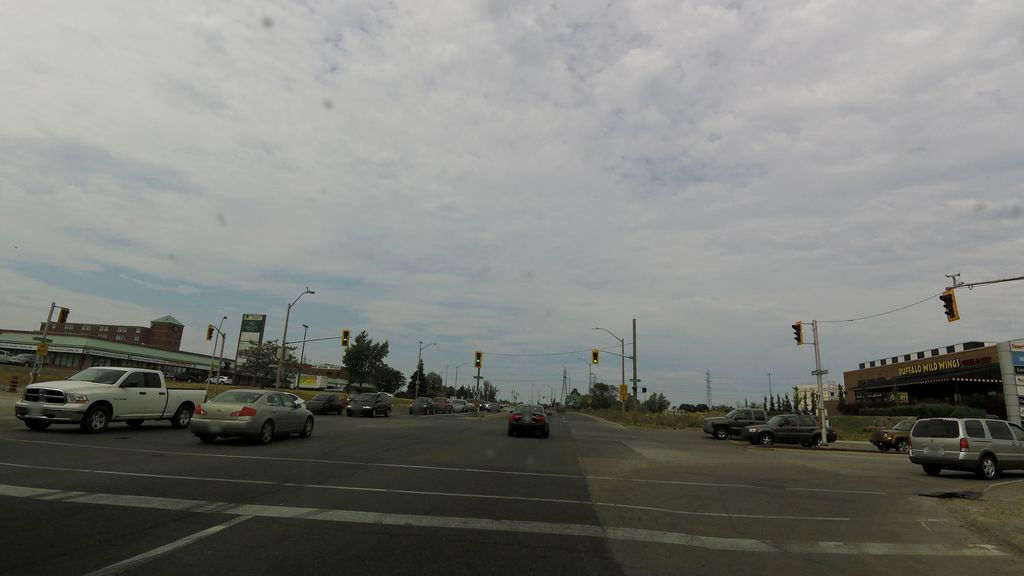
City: hamilton